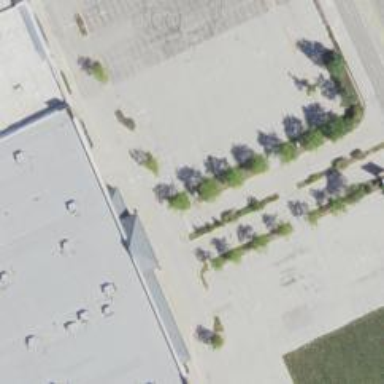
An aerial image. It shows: Parking space.